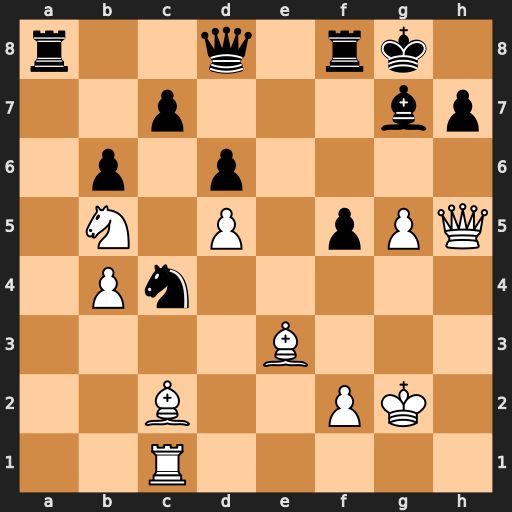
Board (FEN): r2q1rk1/2p3bp/1p1p4/1N1P1pPQ/1Pn5/4B3/2B2PK1/2R5
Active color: w
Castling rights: -
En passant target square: f6
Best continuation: gxf6 Nxe3+ fxe3 Rxf6 Bxh7+ Kf8 Nxc7